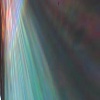
Label: sunburn